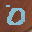
Label: 0